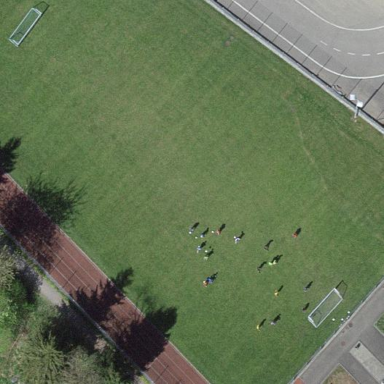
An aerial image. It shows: Soccer pitch with grass surface for leisure land.